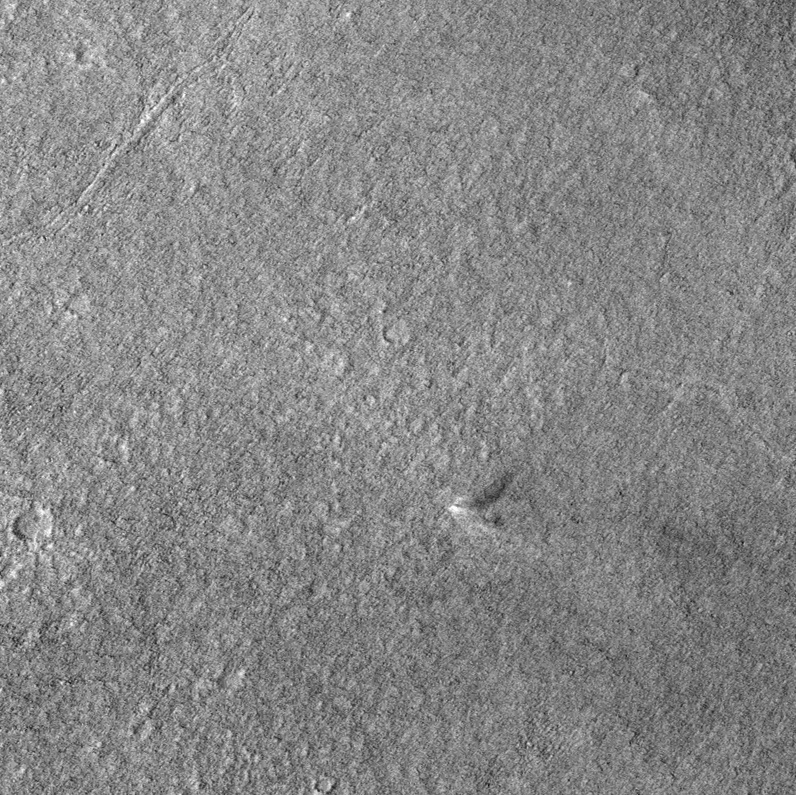
Label: dustdevil